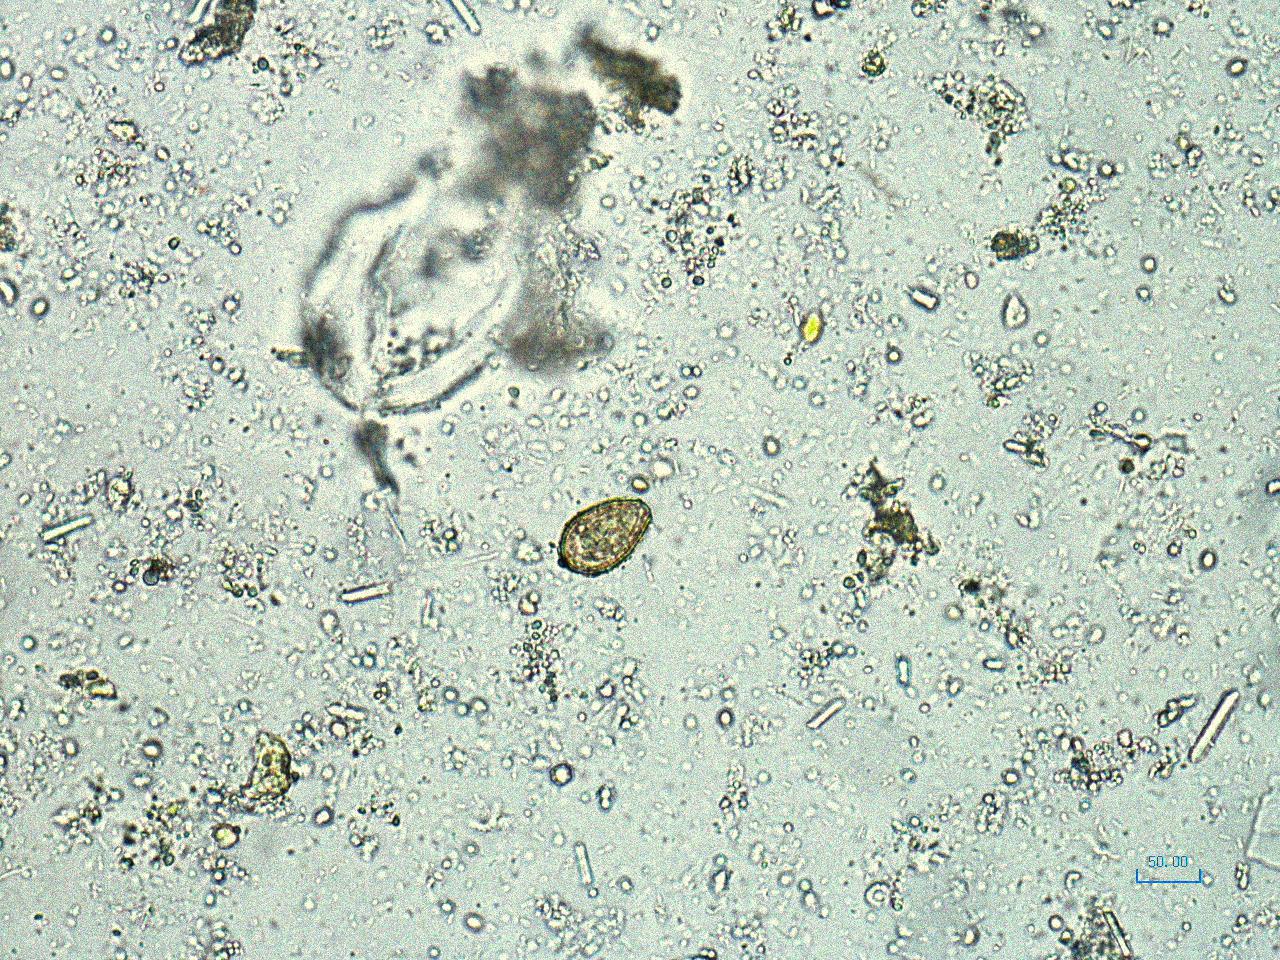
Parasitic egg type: Opisthorchis viverrine